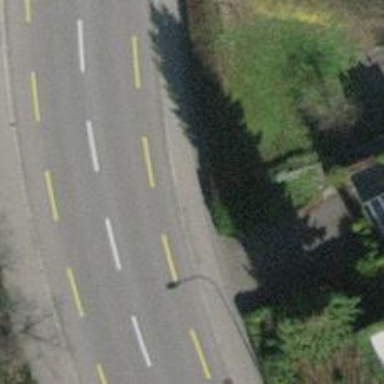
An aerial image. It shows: Asphalt sidewalk.